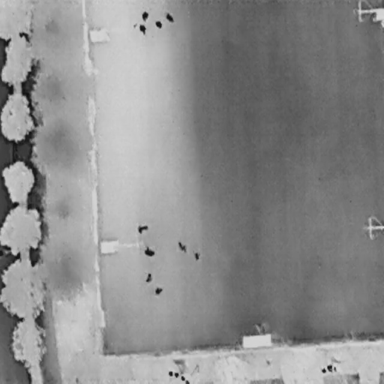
There are ten People in the infrared image.